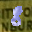
Label: 8